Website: lowes
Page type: billing-address
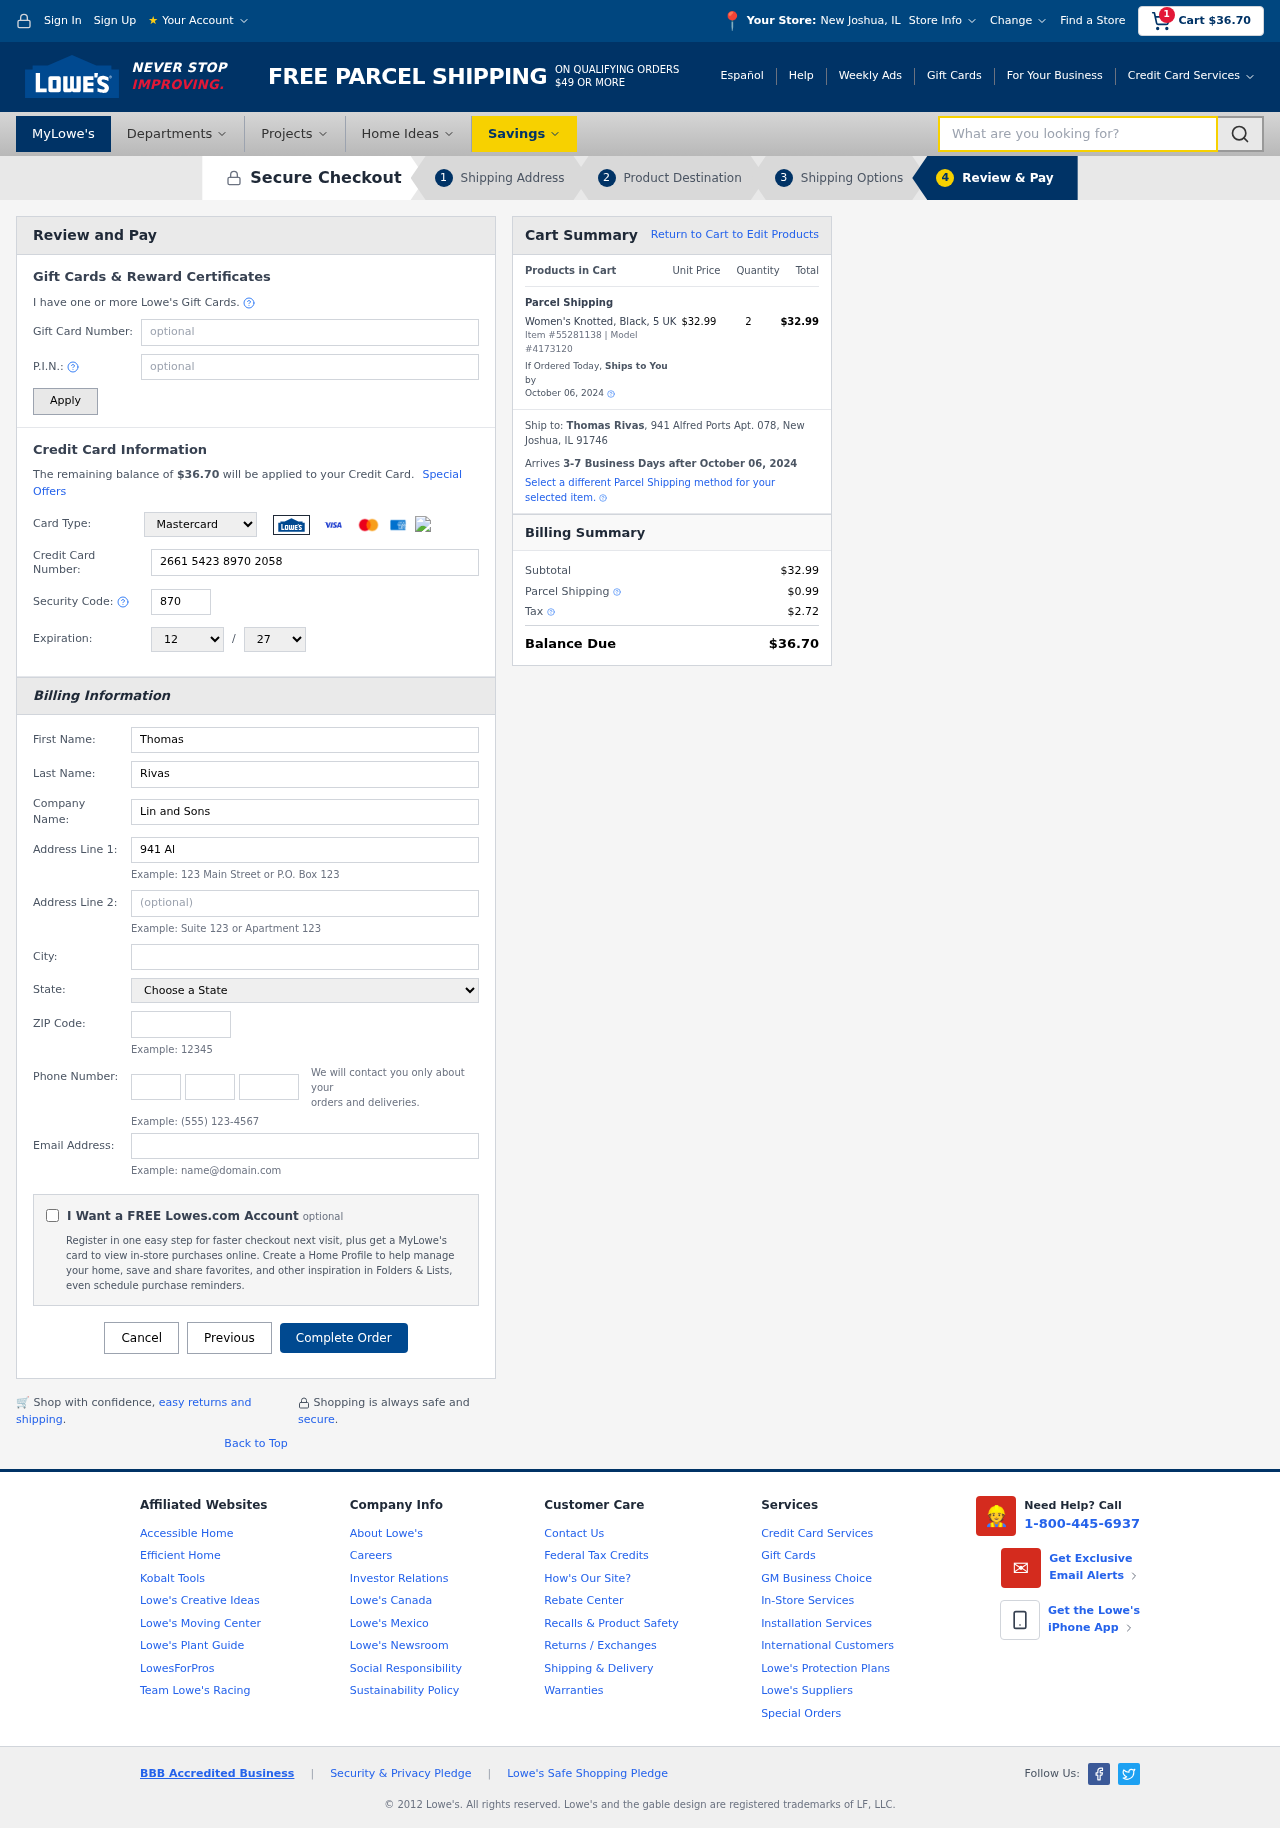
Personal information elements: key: PII_CARD_CVV
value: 870
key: PII_CARD_EXPIRY_MONTH
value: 12
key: PII_CARD_EXPIRY_YEAR
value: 27
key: PII_CARD_NUMBER
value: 2661 5423 8970 2058
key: PII_CARD_TYPE
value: Mastercard
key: PII_CITY
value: New Joshua
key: PII_CITY_STATE
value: New Joshua, IL
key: PII_COMPANY
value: Lin and Sons
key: PII_EMAIL
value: trivas@yahoo.com
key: PII_FIRSTNAME
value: Thomas
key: PII_FULLNAME
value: Thomas Rivas
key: PII_LASTNAME
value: Rivas
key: PII_PHONE_AREA
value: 762
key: PII_PHONE_PREFIX
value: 610
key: PII_PHONE_SUFFIX
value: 8288
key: PII_POSTCODE
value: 91746
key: PII_STATE
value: Illinois
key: PII_STREET
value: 941 Alfred Ports Apt. 078
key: PII_STREET2
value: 67743 John Plain Apt. 610
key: PII_CITY_STATE_ZIP
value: New Joshua, IL 91746
Product elements: key: PRODUCT1_NAME
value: Women's Knotted, Black, 5 UK
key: PRODUCT1_PRICE
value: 32.99
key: PRODUCT1_QUANTITY
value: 2
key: PRODUCT_ITEM_NUMBER
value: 55281138
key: PRODUCT_MODEL_NUMBER
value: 4173120
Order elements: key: ORDER_SUBTOTAL
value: $36.70
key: ORDER_TOTAL
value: $36.70
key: ORDER_SHIPPING_DATE
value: October 06, 2024
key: ORDER_SUBTOTAL
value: $32.99
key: ORDER_DELIVERY_DATE
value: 3-7 Business Days after October 06, 2024
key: ORDER_SHIPPING_DATE2
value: October 06, 2024
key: ORDER_SUBTOTAL2
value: $32.99
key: ORDER_SHIPPING_COST
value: $0.99
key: ORDER_TAX
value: $2.72
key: ORDER_TOTAL2
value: $36.70
Search elements: key: HEADER_SEARCH
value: What are you looking for?